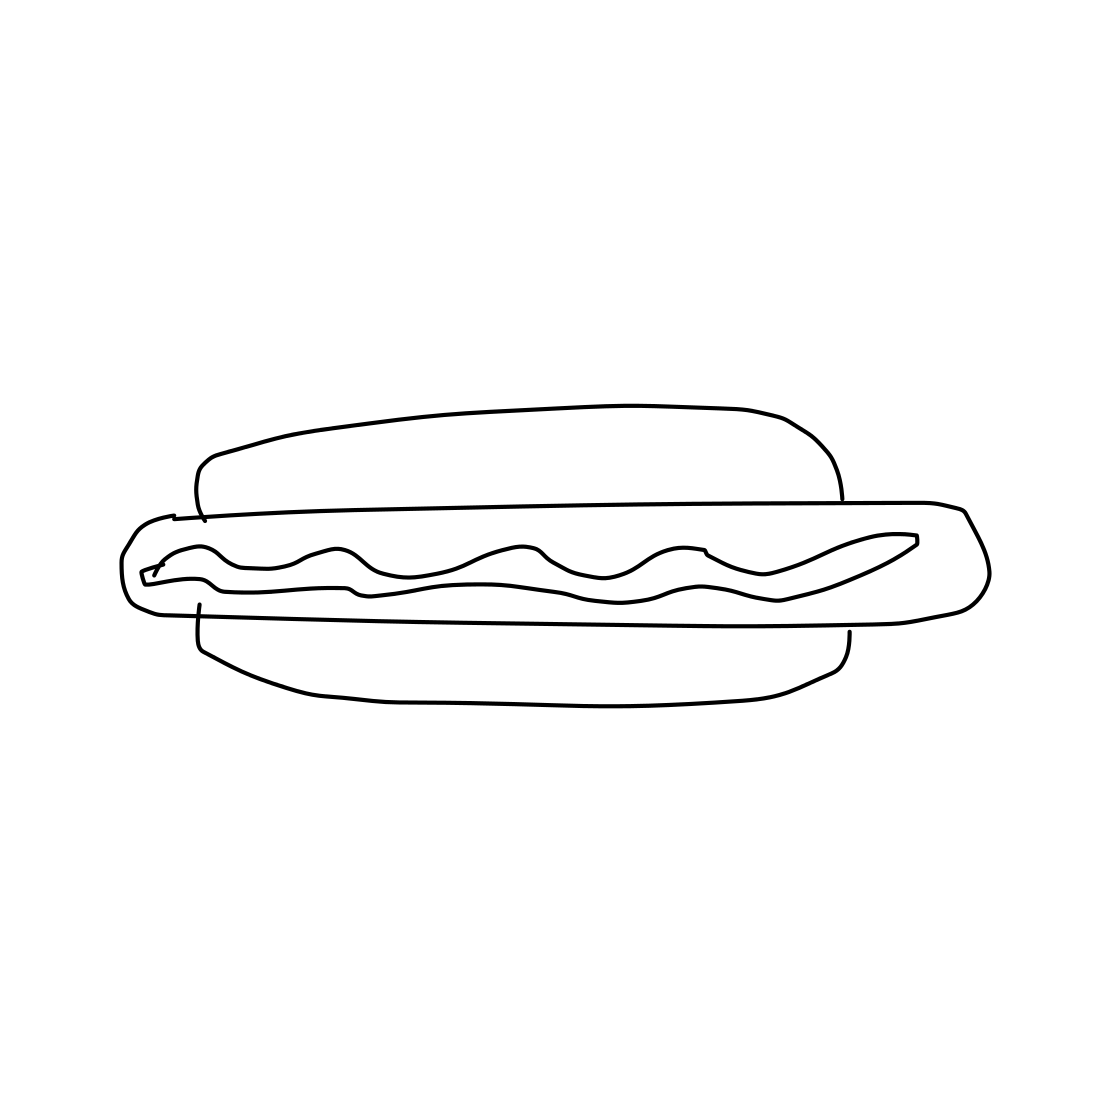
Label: hot-dog